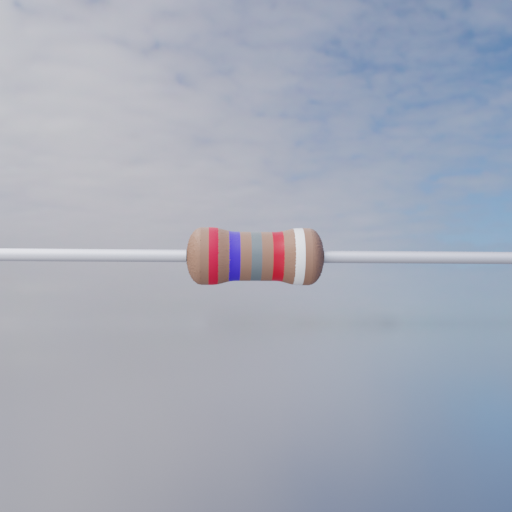
Resistor colour bands (in order): red, blue, gray, red, white